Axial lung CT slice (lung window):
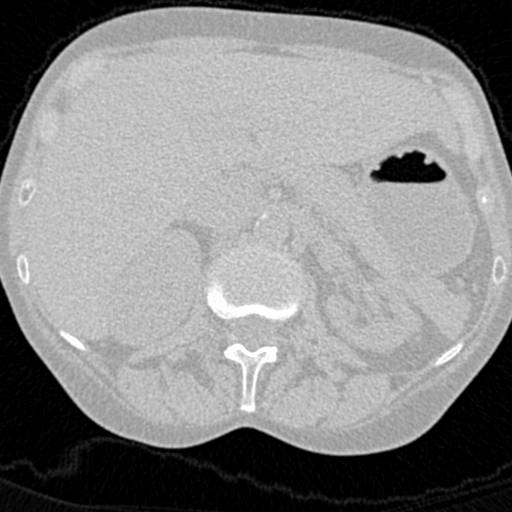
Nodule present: no